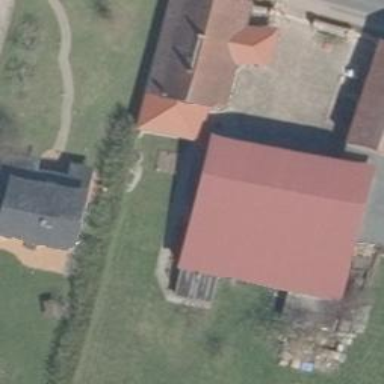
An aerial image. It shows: Farm auxiliary building.